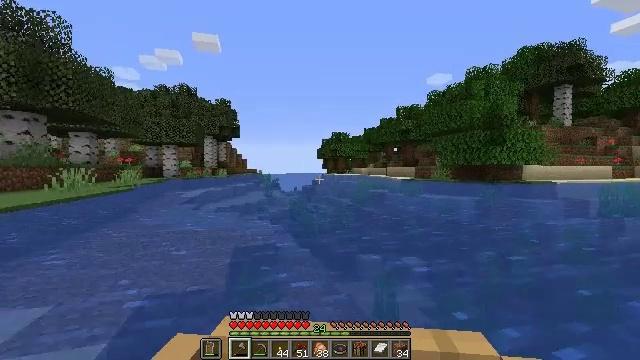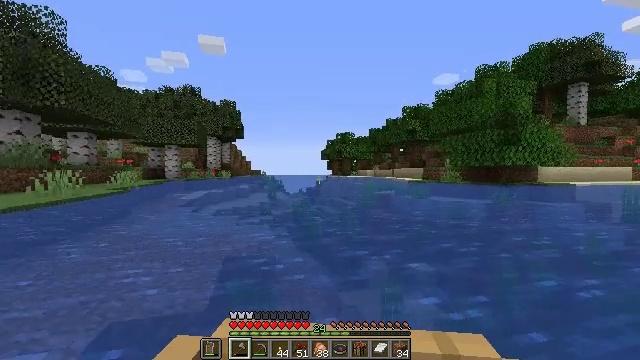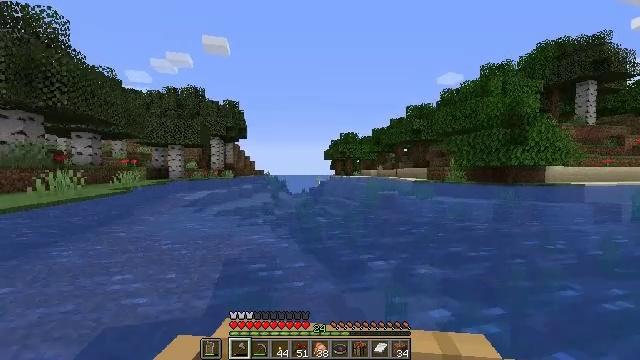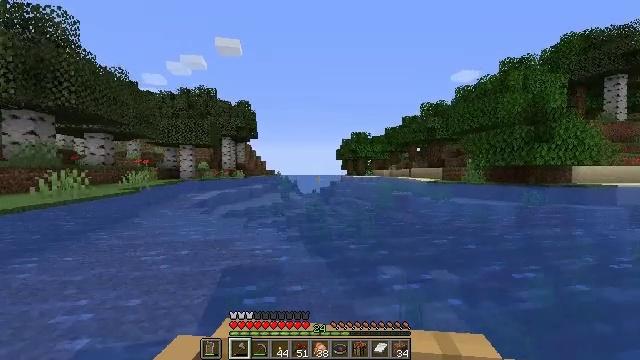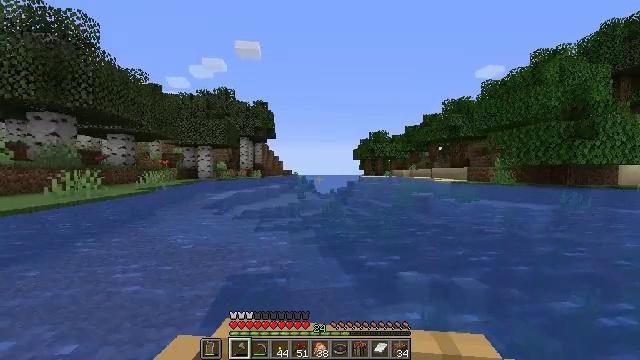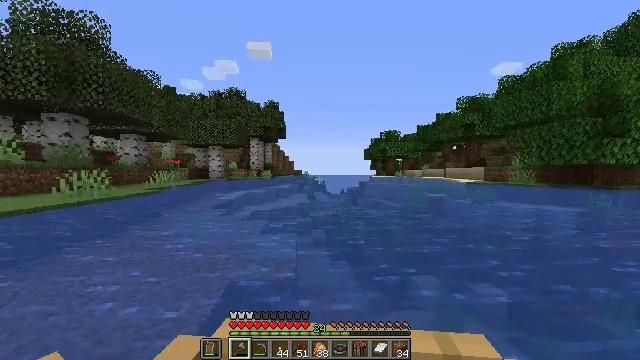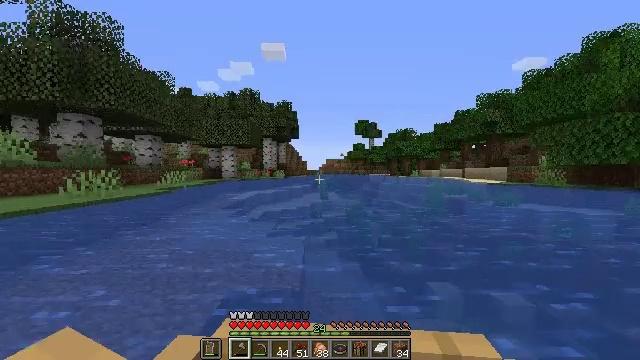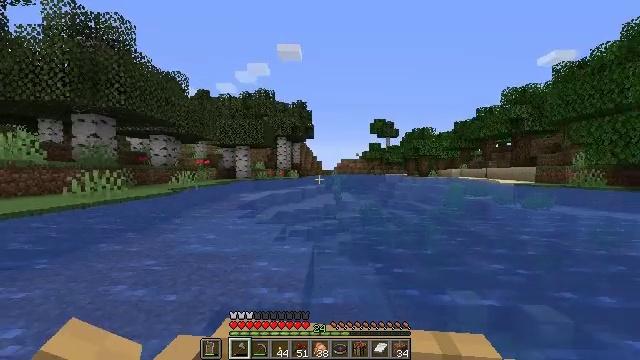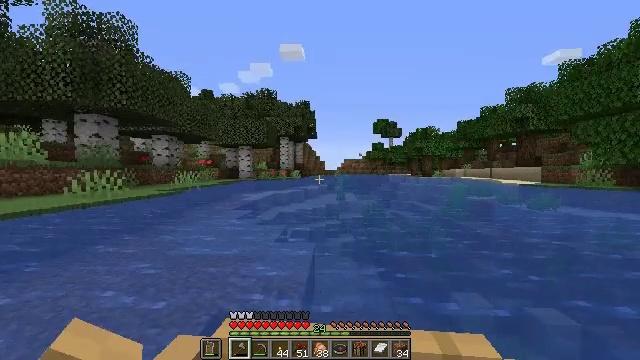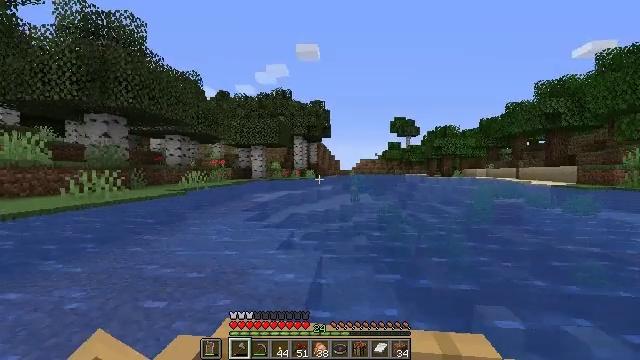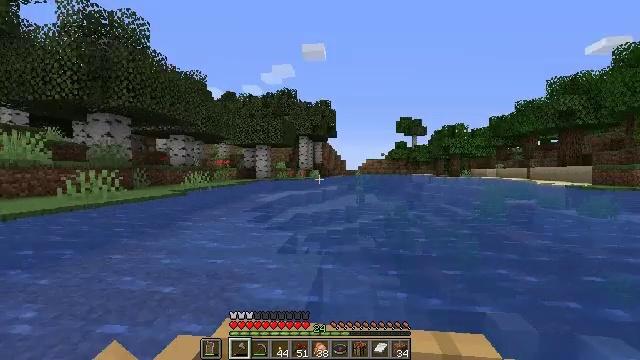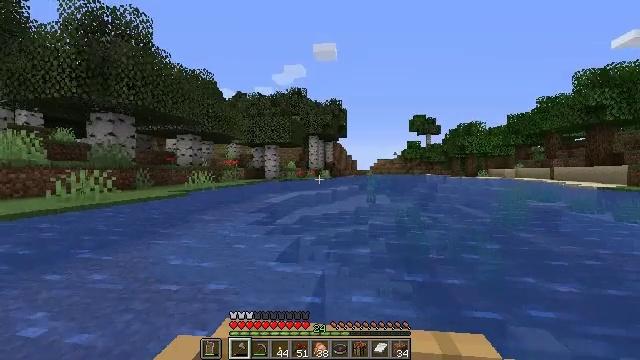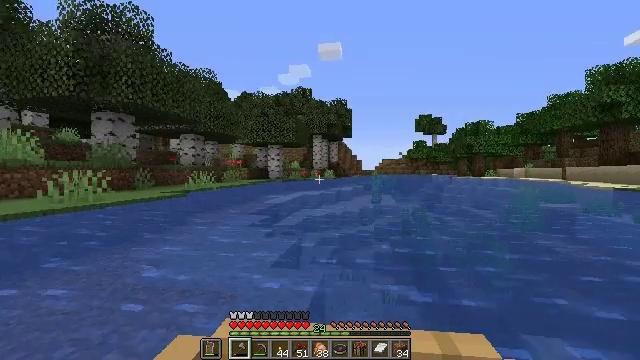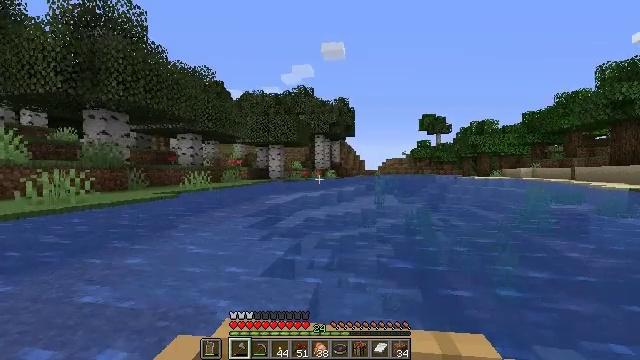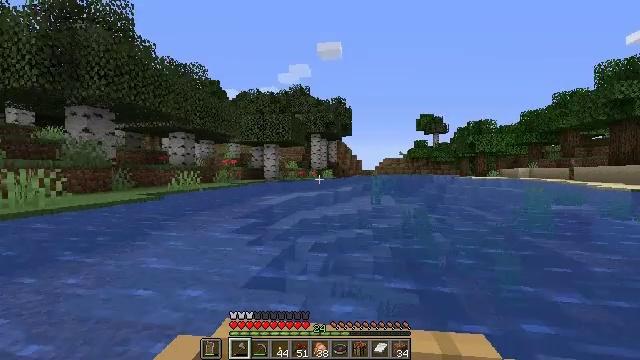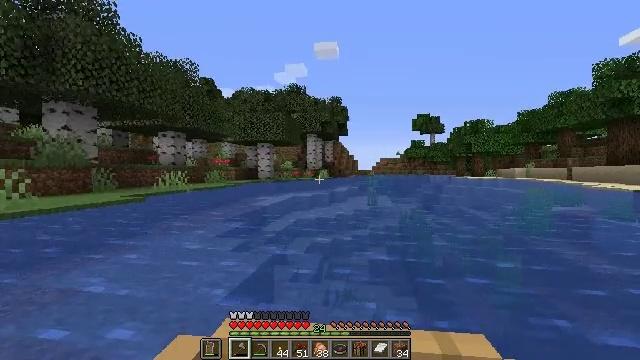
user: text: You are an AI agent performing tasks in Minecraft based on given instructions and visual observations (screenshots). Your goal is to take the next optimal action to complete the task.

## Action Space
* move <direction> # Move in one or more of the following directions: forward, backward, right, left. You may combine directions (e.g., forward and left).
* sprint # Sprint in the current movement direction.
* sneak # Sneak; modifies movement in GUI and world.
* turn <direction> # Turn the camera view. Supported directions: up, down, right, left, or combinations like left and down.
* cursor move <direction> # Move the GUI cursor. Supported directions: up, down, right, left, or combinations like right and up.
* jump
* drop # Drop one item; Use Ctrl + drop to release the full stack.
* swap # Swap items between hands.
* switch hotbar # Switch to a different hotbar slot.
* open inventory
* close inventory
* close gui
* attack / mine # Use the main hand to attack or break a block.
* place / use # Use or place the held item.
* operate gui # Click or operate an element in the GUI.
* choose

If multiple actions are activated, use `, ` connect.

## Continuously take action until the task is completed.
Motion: motion action
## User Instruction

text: Gather sea pickles from coral reefs.
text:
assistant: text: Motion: move forward and move left
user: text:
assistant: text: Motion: move forward and move left
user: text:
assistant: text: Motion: move forward and move left
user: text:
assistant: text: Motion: move forward
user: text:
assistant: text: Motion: move forward
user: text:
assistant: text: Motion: move forward
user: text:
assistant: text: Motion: move forward
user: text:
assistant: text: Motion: move forward
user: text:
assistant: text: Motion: move forward
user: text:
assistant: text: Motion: move forward
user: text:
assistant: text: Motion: move forward
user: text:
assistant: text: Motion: move forward and move right
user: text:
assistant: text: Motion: move forward and move right
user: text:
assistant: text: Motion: move forward
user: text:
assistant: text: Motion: move forward
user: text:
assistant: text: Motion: move forward
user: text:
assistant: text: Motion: move forward
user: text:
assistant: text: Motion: move forward
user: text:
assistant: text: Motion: move forward
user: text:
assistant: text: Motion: move forward and move right
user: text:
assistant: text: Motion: move forward and move right
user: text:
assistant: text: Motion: move forward and move right
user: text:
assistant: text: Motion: move right
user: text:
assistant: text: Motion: move right
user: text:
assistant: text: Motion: move right
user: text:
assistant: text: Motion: move right
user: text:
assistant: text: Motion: move right
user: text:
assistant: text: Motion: move right
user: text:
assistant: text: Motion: move right
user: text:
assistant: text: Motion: move right